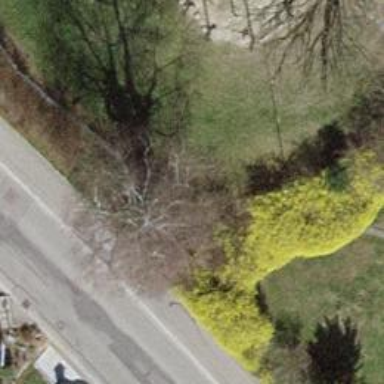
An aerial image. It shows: Urban tree adding natural touch to the cityscape.